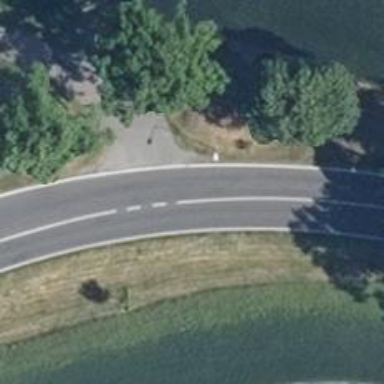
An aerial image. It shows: Paved path.